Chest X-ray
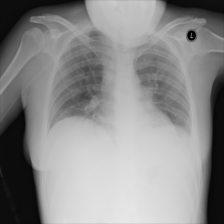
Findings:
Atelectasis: negative
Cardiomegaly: negative
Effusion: positive
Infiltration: negative
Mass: negative
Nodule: negative
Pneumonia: negative
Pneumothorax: negative
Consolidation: negative
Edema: negative
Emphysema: negative
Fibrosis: negative
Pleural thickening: negative
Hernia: negative